Question: I am creating a database where an employer matches a student to a job. I am having trouble with the keys. I figured JobId would probably be the foreign key between these but what would be the foreign key? What relationships should these tables have in common as far as a primary key and foreign key?
here is a pic

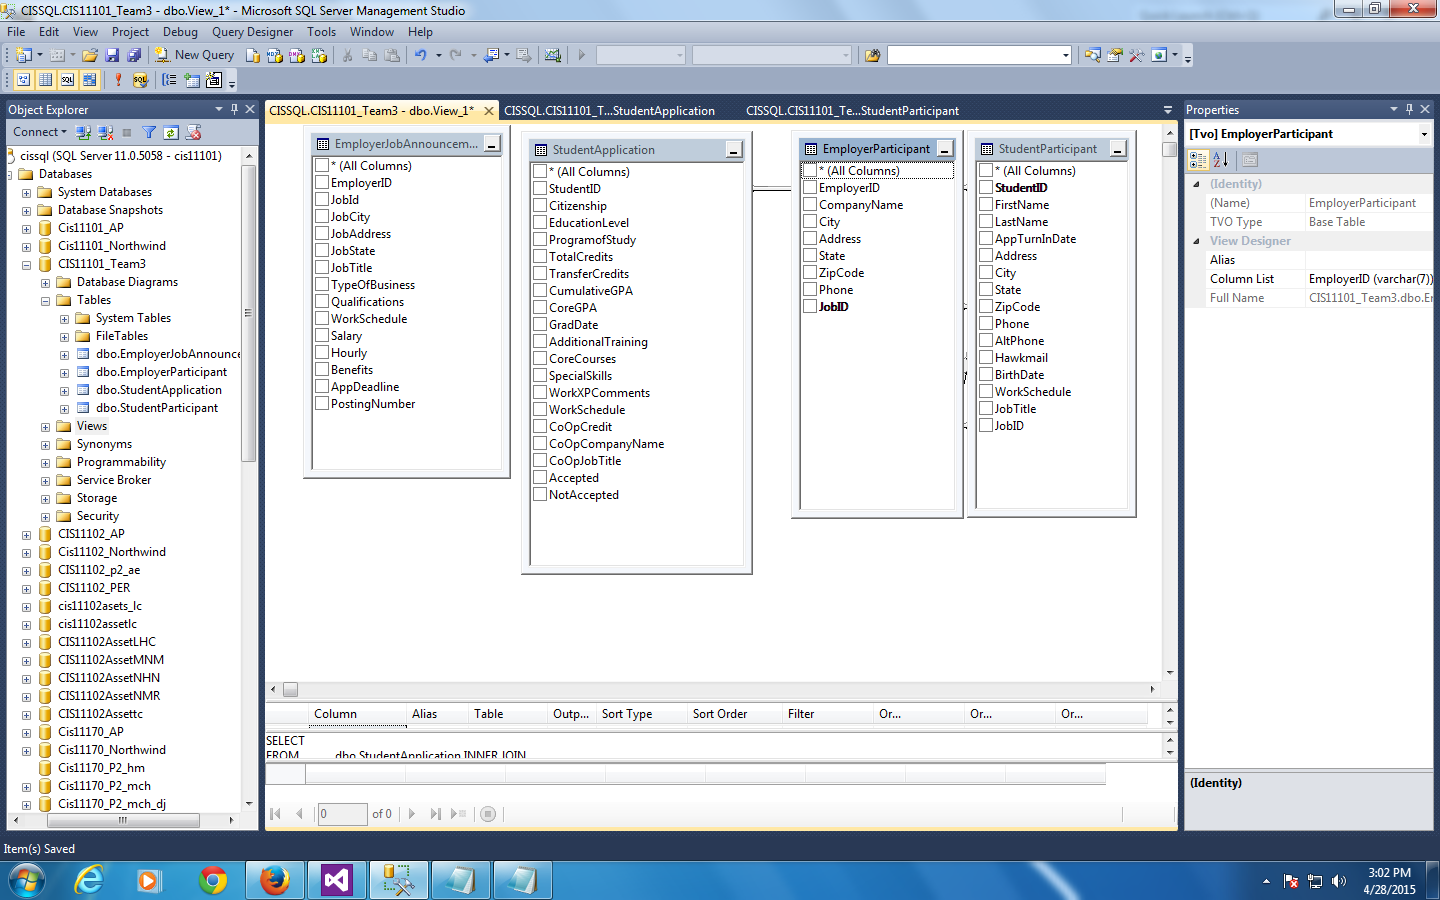
Answer: # Assuming:
- - -
# You should set the keys like so:
1. Table: EmployerPart... PK: EmployerID FK: JobID
2. Table: EmployerJob... PK: JobID FK: EmployerID
3. Table: StudentApp... PK: JobID FK: StudentID
4. Table: Student Part... PK: StudentID FK: JobID